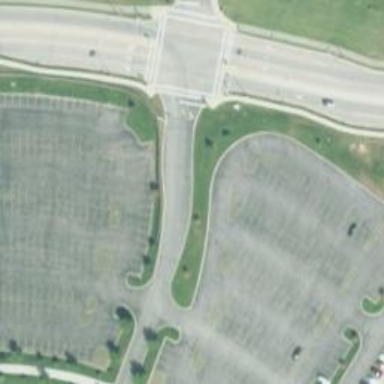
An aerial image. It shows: Parking aisle designated as service road.